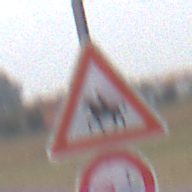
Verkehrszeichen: ReiterRechts
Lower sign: VerbotUeberholenEinspurigeFahrzeuge
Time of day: Midday
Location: Outdoor (Suburban)
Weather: Overcast
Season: NotSpecified
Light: Natural